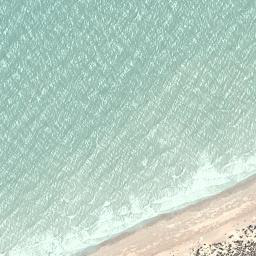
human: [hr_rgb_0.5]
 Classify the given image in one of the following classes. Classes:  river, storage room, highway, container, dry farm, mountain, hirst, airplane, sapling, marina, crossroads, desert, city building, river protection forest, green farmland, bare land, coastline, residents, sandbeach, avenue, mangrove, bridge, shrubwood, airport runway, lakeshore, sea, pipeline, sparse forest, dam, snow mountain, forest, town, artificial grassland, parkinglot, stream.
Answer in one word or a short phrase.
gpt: coastline